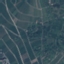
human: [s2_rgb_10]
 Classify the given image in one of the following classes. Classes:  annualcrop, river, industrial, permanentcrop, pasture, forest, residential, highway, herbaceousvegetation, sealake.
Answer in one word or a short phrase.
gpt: PermanentCrop